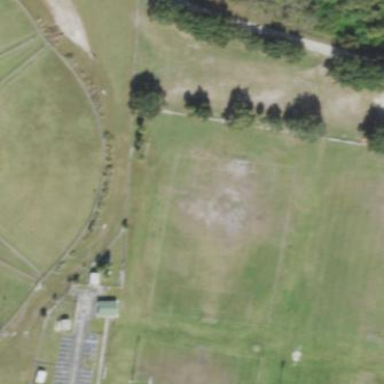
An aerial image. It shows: Soccer pitch for leisureland activities.